Question: I gave definition for the class to display the text vertically, but it wont works with chrome!
Here with i attached the image

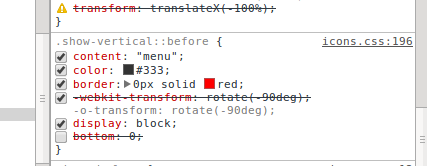
Answer: You might try the following CSS:
'''
{
transform:rotate(7deg);
-ms-transform:rotate(90deg); /* IE 9 */
-moz-transform:rotate(90deg); /* Firefox */
-webkit-transform:rotate(90deg); /* Safari and Chrome */
-o-transform:rotate(90deg); /* Opera */
}
'''
I have a demo from a while back that may be of use to you also - <URL>